Question: I have a simple page that returns an ajax success/error message on submission. The form is submitted using a standard ASP.Net linkbutton.
My Selenium test correctly clicks the linkbutton, however the click event times out and fails. The rest of the testcase conditions pass (as selenium is successfully clicking the link and the ajax success message is displayed).
All I can think is that for some reason click() is calling waitForPageToLoad which is why it is timing out. Is there any way to suppress this, or am I barking up the wrong tree?
Is there an alternative way to handle the click that doesn't care what happens after the event fires?
More Info: Selenium IDE 1.0.2 hosted in Firefox 3.5.2 on Vista (don't ask)

---
I've managed to get my test to pass by creating my own click() function in user-extensions.js that does call . While my test does pass now, this is not really an ideal solution.
If you'd like to try this yourself, add the following to user-extensions.js (make sure you are referencing this file in your Se:IDE configuration via Tools | Selenium IDE | Options | Options | General | Selenium Core extensions)
'''
Selenium.prototype.doBeatnicClick = function(locator) {
/**
* Clicks on a link, button, checkbox or radio button.
* Hacky workaround for timeout problem with linkbutton.
* Suspect there is an issue with Selenium.decorateFunctionWithTimeout()
*/
var element = this.browserbot.findElement(locator);
var elementWithHref = getAncestorOrSelfWithJavascriptHref(element);
if (browserVersion.isChrome && elementWithHref != null) {
var win = elementWithHref.ownerDocument.defaultView;
var originalLocation = win.location.href;
var originalHref = elementWithHref.href;
elementWithHref.href = 'javascript:try { '
+ originalHref.replace(/^\s*javascript:/i, "")
+ ' } finally { window._executingJavascriptHref = undefined; }';
win._executingJavascriptHref = true;
this.browserbot.clickElement(element);
}
this.browserbot.clickElement(element);
'''
};
Reload Se:IDE and you'll have access to a new command, beatnicClick() which should work where you're experiencing a click() timeout.
Hopefully this will be patched, or fixed in the next release of Se:IDE.
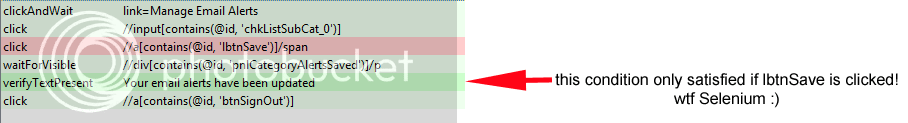
Answer: I believe this is raised in the OpenQA Jira: <URL>
Until the issue has been resolved you can revert to the 1.0b2 version of Selenium IDE <URL>